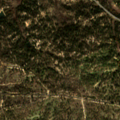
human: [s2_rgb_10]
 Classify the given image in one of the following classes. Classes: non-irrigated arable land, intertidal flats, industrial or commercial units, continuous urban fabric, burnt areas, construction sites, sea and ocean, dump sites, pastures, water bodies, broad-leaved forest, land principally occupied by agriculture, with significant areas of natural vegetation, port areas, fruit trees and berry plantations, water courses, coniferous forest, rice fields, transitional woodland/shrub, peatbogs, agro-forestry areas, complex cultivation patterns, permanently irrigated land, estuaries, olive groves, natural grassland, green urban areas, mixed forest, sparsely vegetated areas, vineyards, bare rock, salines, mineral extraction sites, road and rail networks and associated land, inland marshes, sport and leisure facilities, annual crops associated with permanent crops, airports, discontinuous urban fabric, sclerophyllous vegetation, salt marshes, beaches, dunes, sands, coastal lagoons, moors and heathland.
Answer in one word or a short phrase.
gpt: agro-forestry areas, broad-leaved forest, mixed forest